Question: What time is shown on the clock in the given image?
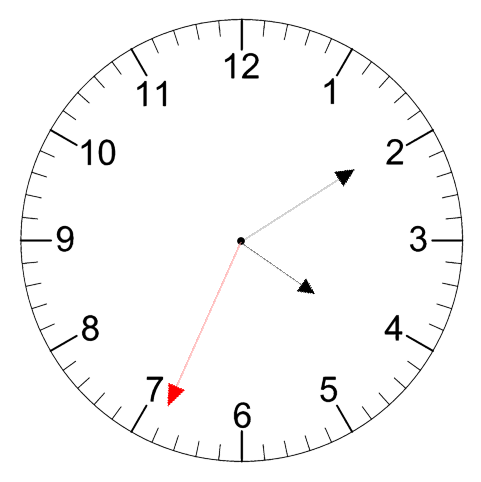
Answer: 04:09:34